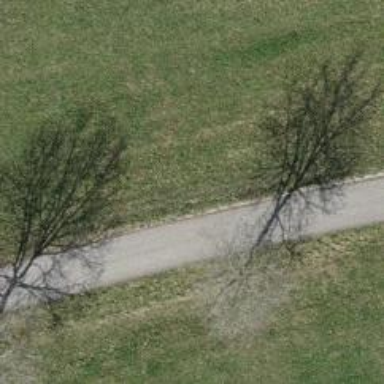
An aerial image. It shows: Well-maintained track road of grade 1.